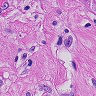
Metastatic tissue present: yes